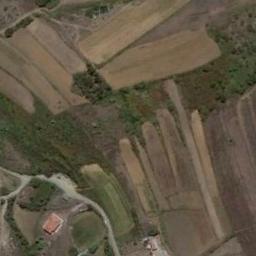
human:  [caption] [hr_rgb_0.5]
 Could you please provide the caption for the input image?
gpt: Half of the terraces are full of crops, and the other half are empty .

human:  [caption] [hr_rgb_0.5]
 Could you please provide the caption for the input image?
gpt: Many roads and buildings next to many irregularly shaped brown fields .

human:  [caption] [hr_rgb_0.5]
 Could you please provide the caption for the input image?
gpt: There is a red building on the terrace .

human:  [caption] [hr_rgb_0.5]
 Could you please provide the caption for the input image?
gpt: The bare and green terrace is next to some houses and trees .

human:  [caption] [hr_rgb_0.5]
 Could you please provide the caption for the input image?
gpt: There are green meadows beside the terraces .